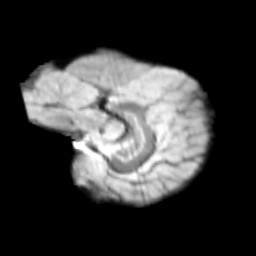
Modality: T2w
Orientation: sagittal
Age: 11
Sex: male
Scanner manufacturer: siemens
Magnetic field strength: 3 T
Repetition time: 3.8 s
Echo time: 0.07 s